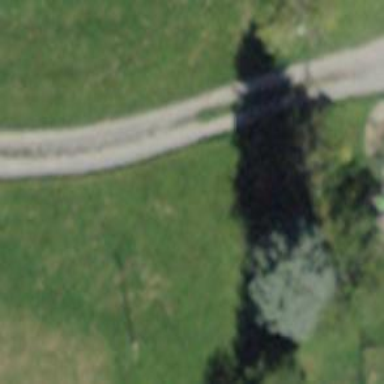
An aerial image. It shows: Well-maintained track road with grade 1 tracktype.